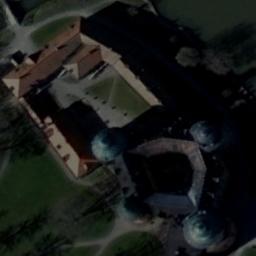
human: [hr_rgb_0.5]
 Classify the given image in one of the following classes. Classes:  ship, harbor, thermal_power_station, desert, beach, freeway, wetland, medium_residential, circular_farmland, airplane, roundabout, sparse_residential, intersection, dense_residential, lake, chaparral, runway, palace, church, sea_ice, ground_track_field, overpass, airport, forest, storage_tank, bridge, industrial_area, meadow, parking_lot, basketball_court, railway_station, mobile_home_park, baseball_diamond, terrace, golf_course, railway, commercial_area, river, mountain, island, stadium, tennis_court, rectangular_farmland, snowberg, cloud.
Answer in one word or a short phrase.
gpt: palace